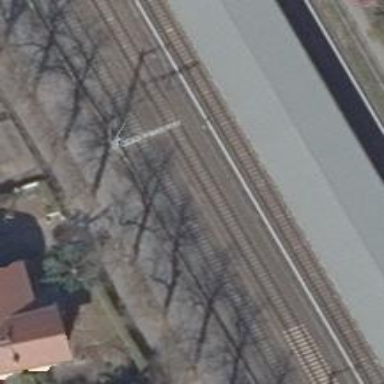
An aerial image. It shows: Railway signal.